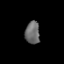
Tissue: prostate
Cell type: Epithelial cells
Senescence score: 0.2725
Nuclear area (px): 316
Mean DAPI intensity: 108.07